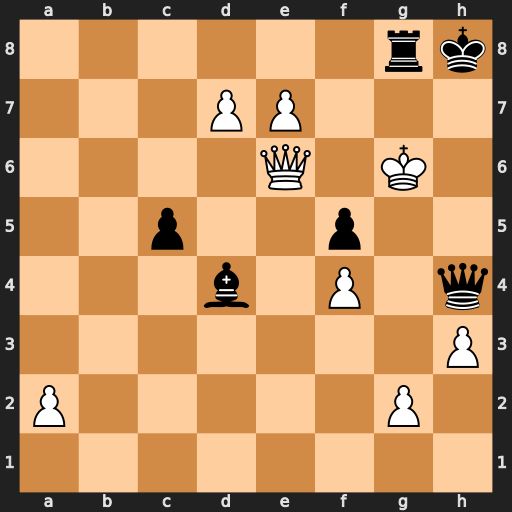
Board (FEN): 6rk/3PP3/4Q1K1/2p2p2/3b1P1q/7P/P5P1/8
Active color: w
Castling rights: -
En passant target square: -
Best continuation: Qxg8+ Kxg8 e8=Q#